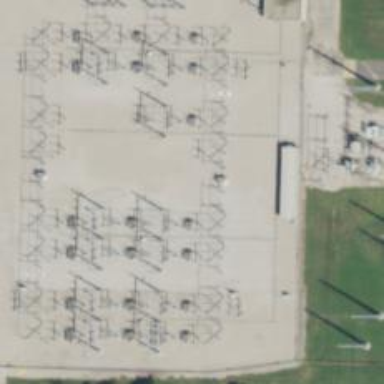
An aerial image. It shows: Switch for power supply.